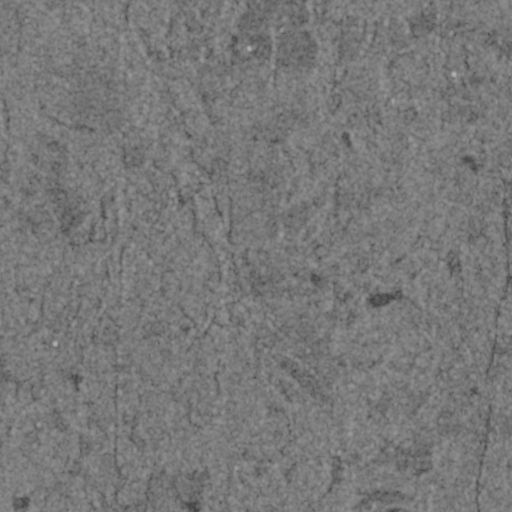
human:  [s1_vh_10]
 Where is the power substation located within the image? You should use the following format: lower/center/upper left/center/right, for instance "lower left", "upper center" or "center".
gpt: The power substation is located in the center left of the image.
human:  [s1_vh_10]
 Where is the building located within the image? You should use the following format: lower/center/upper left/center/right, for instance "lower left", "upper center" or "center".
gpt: The building is located in the upper right of the image.
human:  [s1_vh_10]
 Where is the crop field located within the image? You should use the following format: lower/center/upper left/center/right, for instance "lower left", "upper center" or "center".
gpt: There is no crop field in the image.

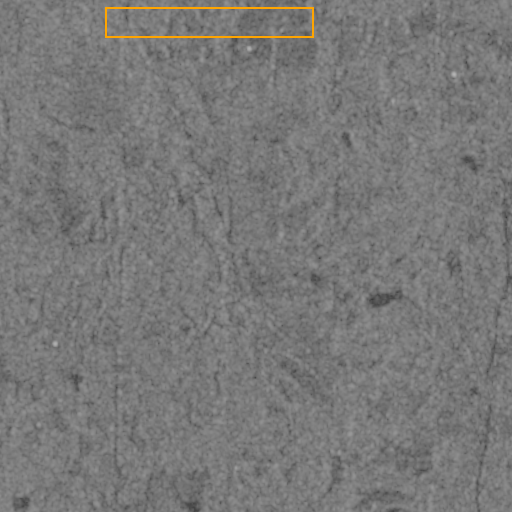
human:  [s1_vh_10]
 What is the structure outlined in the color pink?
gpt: There is no pink outline.
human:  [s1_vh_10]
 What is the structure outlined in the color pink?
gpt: There is no structure outlined in pink.